Question: I'm making a Laravel 5.2 project which is communicating with a local API. And I'm having issues handling the Guzzle response body.
My controller:
'''
public function getClients(){
$guzzle = new Client();
try{
$response = $guzzle->request('GET', 'http://localhost:3000/client')->getBody();
return view('home.clients', ['clients' => $response]);
}catch(ClientException $e){
//Handling the exception
}
}
'''
My blade View:
'''
<h2>Client list</h2>
{{ $clients }}//Just to inspect it
@forelse ($clients as $client)
<h3>{{ $client->name }}</h3>
<h3>{{ $client->email }}</h3>
<h3>{{ $client->country }}</h3>
@empty
<h3>No clients here</h3>
@endforelse
'''
No errors on the loop or the controller, also is showing the Stream Object in the browser but in the loop doesn't display anything.
I've already read the Guzzle 6 response body documentation, but it's not that clear for a newbie in this like me.
Thoughts?

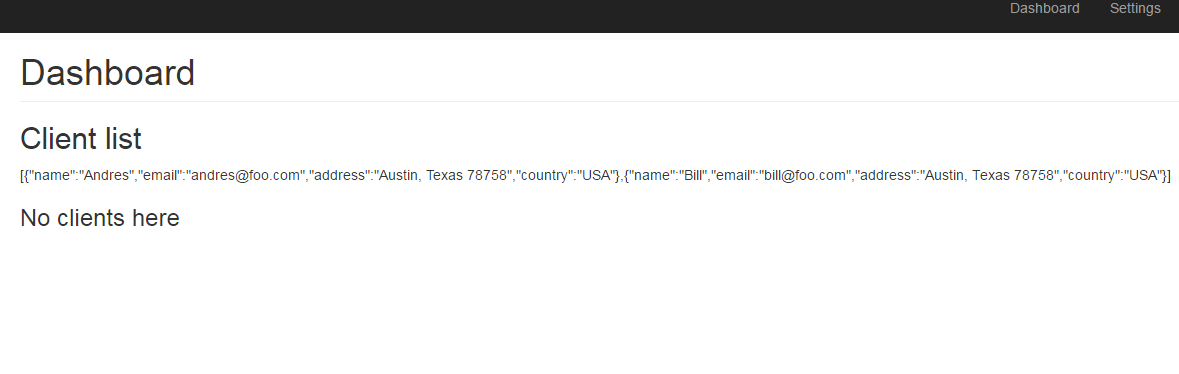
Answer: You have to decode this JSON with 'json_decode()':
'''
public function getClients(){
$guzzle = new Client();
try {
$response = json_decode($guzzle->request('GET', 'http://localhost:3000/client')->getBody());
return view('home.clients', ['clients' => $response]);
} catch(ClientException $e){
//Handling the exception
}
}
'''
And you can remove '{{ $clients }}//Just to inspect it' from your view.
More info about JSON and Guzzle here: <URL>